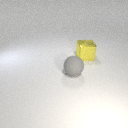
large gray rubber sphere in front of large yellow metal cube